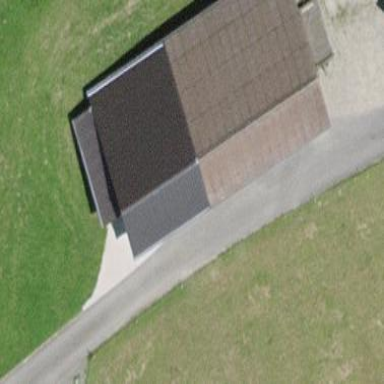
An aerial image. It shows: Shed.